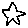
Label: star